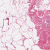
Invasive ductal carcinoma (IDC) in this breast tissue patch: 0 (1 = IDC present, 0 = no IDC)